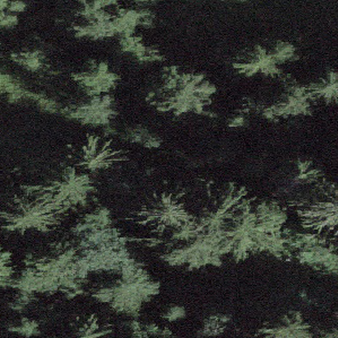
Label: other